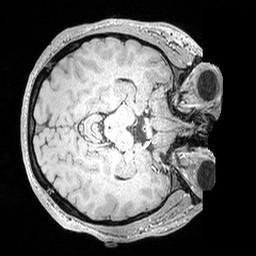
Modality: MP2RAGE
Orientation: axial
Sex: female
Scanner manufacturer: siemens
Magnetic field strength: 3 T
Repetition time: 5 s
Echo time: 0.00292 s